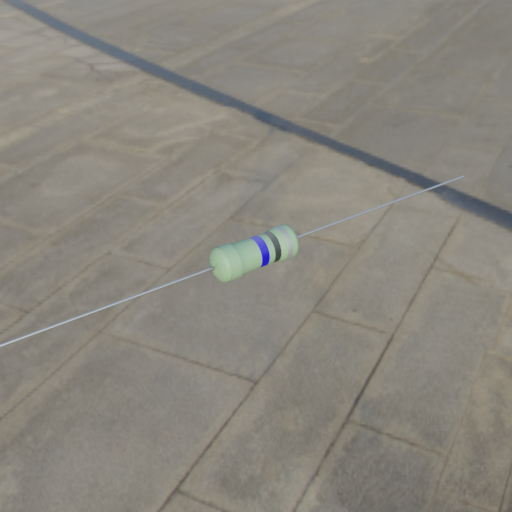
Resistor colour bands (in order): blue, black, silver